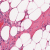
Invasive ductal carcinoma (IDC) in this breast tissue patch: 1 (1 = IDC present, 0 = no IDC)